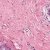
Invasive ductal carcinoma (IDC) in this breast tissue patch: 0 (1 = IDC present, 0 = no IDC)